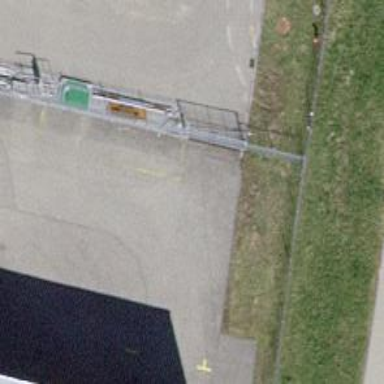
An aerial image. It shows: Gate.